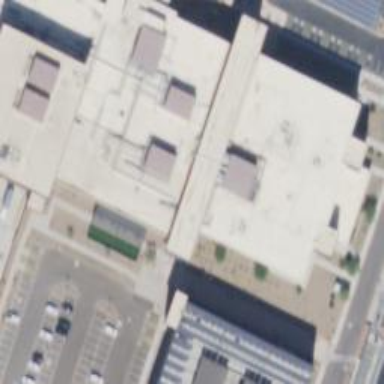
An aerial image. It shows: Public building.